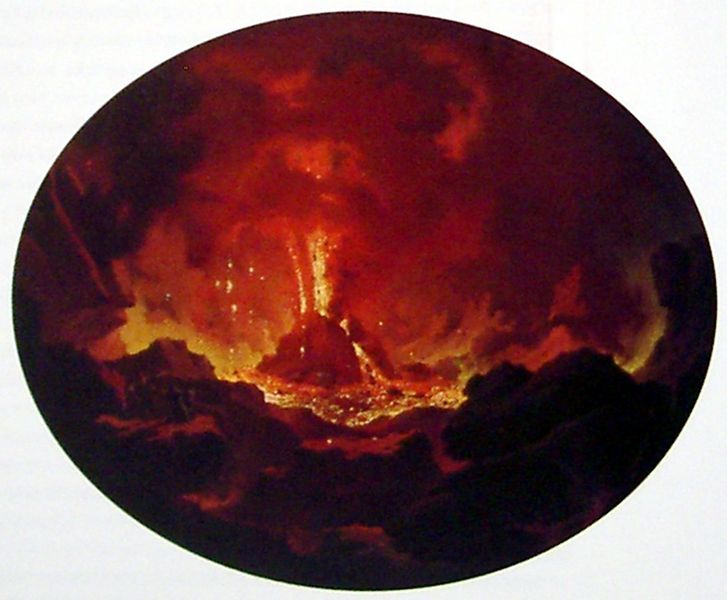
Titel: Ausbruch des Vesuv
Künstler: Michael Wutky
Standort: Sankt Pölten
Institution: Niederösterreichisches Landesmuseum
Schlagwörter: berg, dunkel, feuer, gemälde, gestein, himmel, schatten, weiß, wolken, fluss, gelb, landschaft, see, braun, hell, licht, nacht, orange, schwarz, rot, wolke, malerei, rahmen, stein, steine, bild, öl, natur, qualm, rauch, dunkelheit, kreis, oval, rund, tondo, chaos, düster, italien, heiß, berge, fels, hitze, dunst, schattierung, geröll, katastrophe, not, unglück, zerstörung, foto, fotografie, photographie, flamme, explosion, glut, lava, vulkan, dynamik, strahl, photo, sprühen, dynamisch, hölle, rotbraun, fontäne, fotographie, asche, ausbruch, eruption, vesuv, vulkanausbruch, inferno, sizilien, spucken, ausschnit, dokumentation, rauchwolken, funken, speien, elipse, ätna, krater, magma, russ, äthna, vesus, urgewalt, pompej, vulkane, vulkangestein, robert, volcan, vesuve, ascheregen, naturkatastrophe, ausbreche, lendschaft, troll, untergang von pompey, vlkan, vulökan, spuckender vulkan, evakuierung